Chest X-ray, PA view. Patient: 24 years old, sex F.
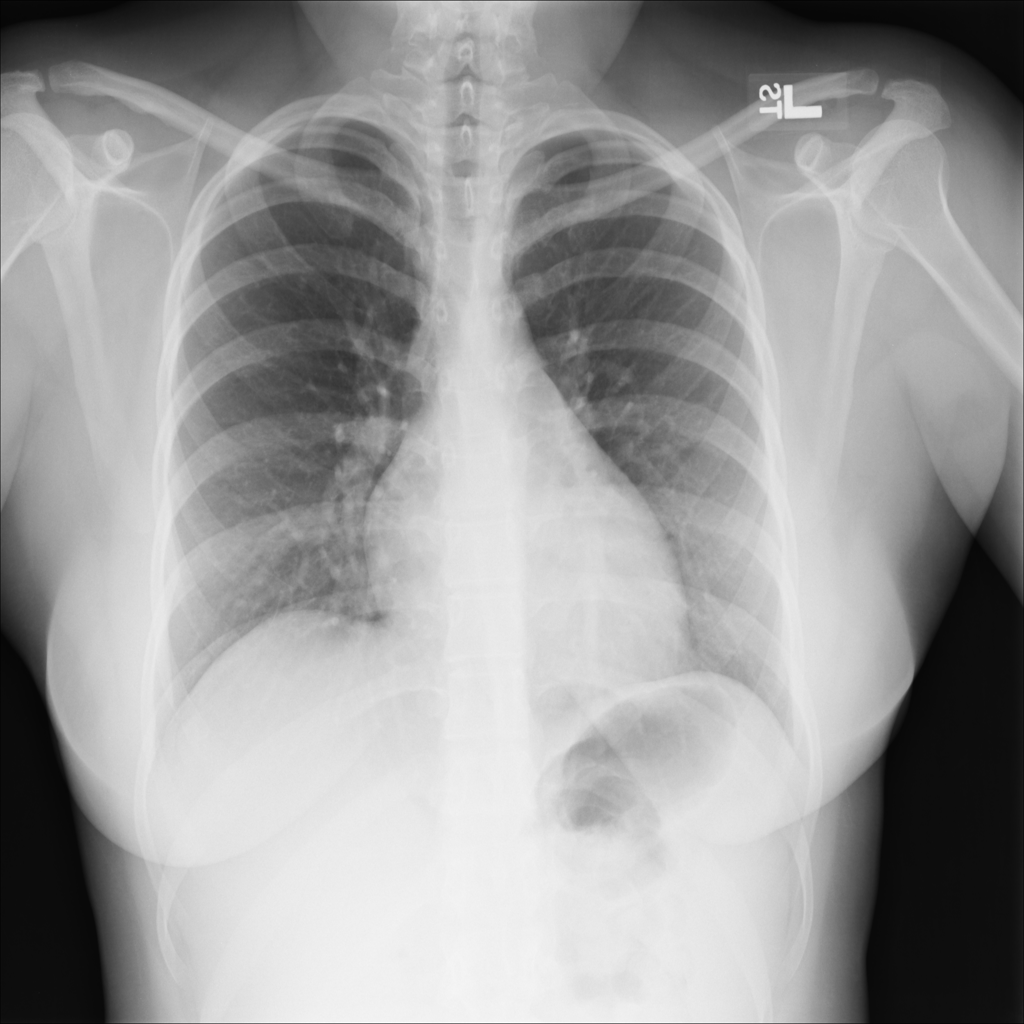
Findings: No Finding